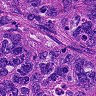
Metastatic tissue present: yes